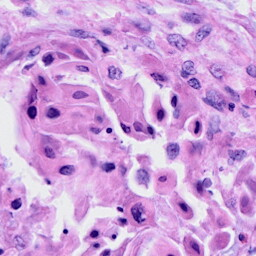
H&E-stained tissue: Cervix